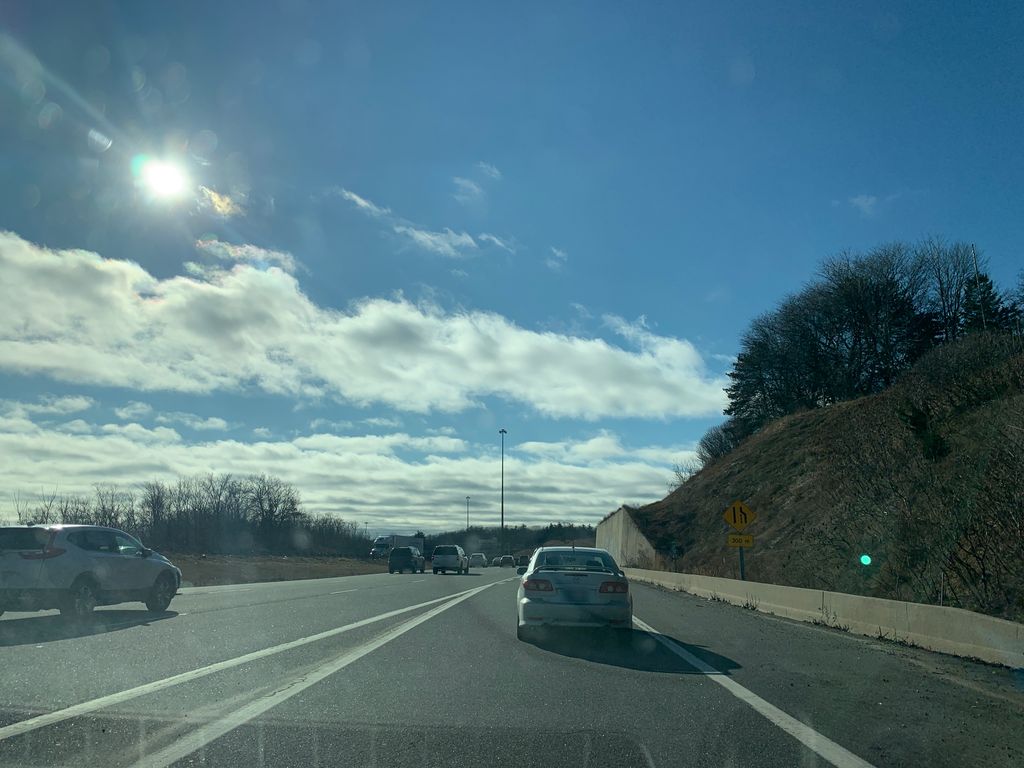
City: hamilton